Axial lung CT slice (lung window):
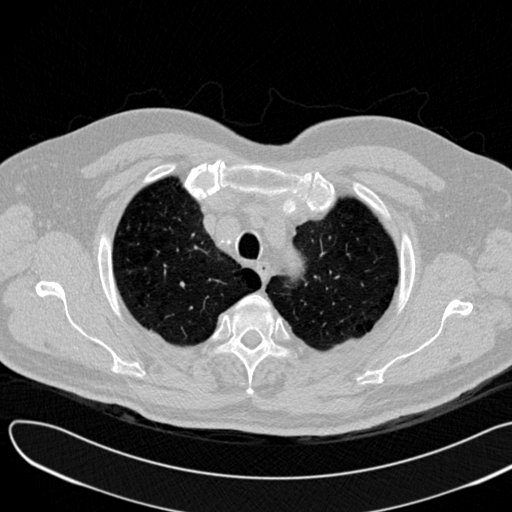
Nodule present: no